Question: My Question is quite simple.
I have a JtextArea. My aim is to highlight a line in that textarea from the start of the first character in that line..
By using Java line start and end offset, am able to highlight the whole line, but it looks ugly.
Am trying to get all text from that line.Normally it will contain spaces.
What I tried :
'''
String text = textArea_1.getText(); //My TextArea
int startIndex = textArea_1.getLineStartOffset(i11); //i11 is the Line Number
int endIndex = textArea_1.getLineEndOffset(i11);
String myString = text.substring(startIndex, endIndex);
//I get all text from that line
for(int i1 = 0; i1 < myString.length(); i1++){
//This is trying to increment startindex until it gets a non empty space,
//the counter should stop.
while(Character.isWhitespace(myString.charAt(i1))){
startIndex++;
break;
}
}
String myString2 = text.substring(startIndex, endIndex);
//I now pass the new startIndex
String [] javaWords = {myString2};//Function highlight takes an array.
System.out.println("String to Highlight: " + myString2);
highLight(textArea_1, javaWords);//Function to Highlight
'''
The Highlighter Method:
'''
public void highLight(JTextComponent textComp, String[] pattern) {
try {
Highlighter hilite = textComp.getHighlighter();
javax.swing.text.Document doc = textComp.getDocument();
String text = doc.getText(0, doc.getLength());
for (int i = 0; i < pattern.length; i++) {
int pos = 0;
// Search for pattern
while ((pos = text.indexOf(pattern[i], pos)) >= 0) {
hilite.addHighlight(pos, pos + pattern[i].length(),painter);
pos += pattern[i].length();
}
}
} catch (BadLocationException e) {}
}
'''
The result of the code above:

'''
in x;
string y;
chr z;
'''
The above should be highlighted. Am I missing something?
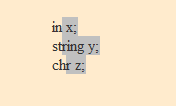
Answer: The Issue was with the loop..Got it Fixed:
'''
String text = textArea_1.getText();
int startIndex = textArea_1.getLineStartOffset(i11);
int endIndex = textArea_1.getLineEndOffset(i11);
String myString = text.substring(startIndex, endIndex);
for(int i1 = 0; i1 < myString.length(); i1++){
if(Character.isWhitespace(myString.charAt(i1))){
startIndex++;
}
if(!Character.isWhitespace(myString.charAt(i1))){
startIndex = startIndex+0;;
break;
}
}
String myString2 = text.substring(startIndex, endIndex);
String [] javaWords = {myString2};
System.out.println("String to Highlight: " + myString2);
highLight(textArea_1, javaWords);
'''
Result: